Question: I am trying to create table in DynamoDB using CLI.
I am using below command:
'''
aws dynamodb create-table \ --table-name my_table \--attribute-definitions 'AttributeName=Username, AttributeType=S' 'AttributeName=Timestamp, AttributeType=S' \--key-schema 'AttributeName=Username, KeyType=HASH' 'AttributeName=Timestamp, KeyType=RANGE' \--provisioned-throughput 'ReadCapacityUnits=5, WriteCapacityUnits=5' \--stream-specification StreamEnabled=true,StreamViewType=NEW_AND_OLD_IMAGES \--region us-east-1
'''
On running above, I am getting below error:
'''
usage: aws [options] <command> <subcommand> [<subcommand> ...] [parameters]
To see help text, you can run:
aws help
aws <command> help
aws <command> <subcommand> help
aws: error: the following arguments are required: --attribute-definitions, --key-schema
'''
I am new to AWS, in my command I am declaring the attributes and key-schema, what is the error?
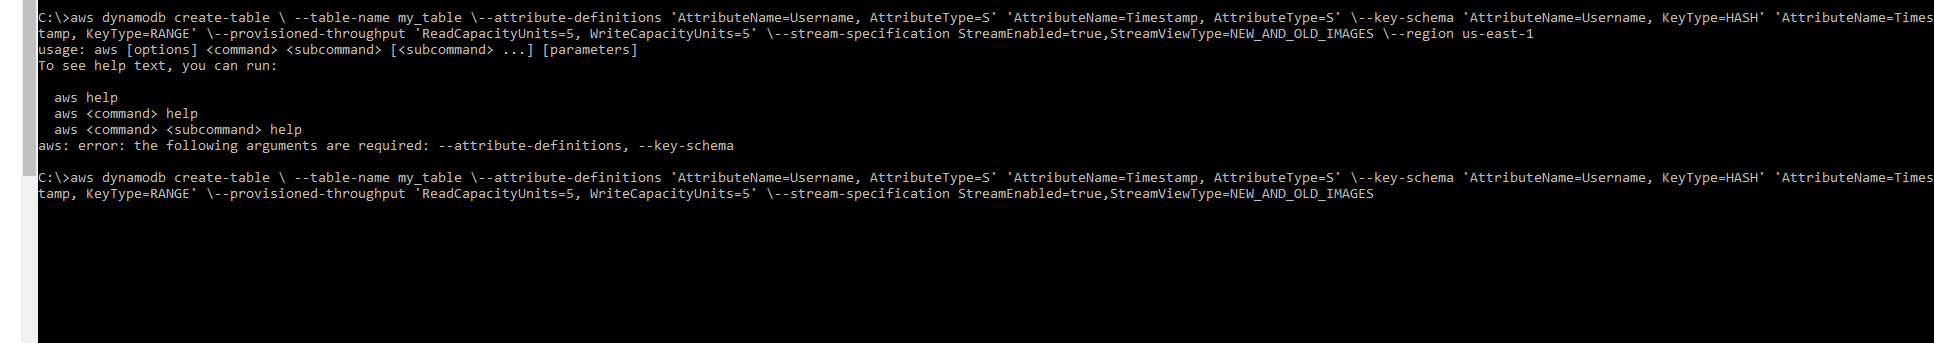
Answer: The backlashes on the command you typed are used for telling the cmd, when there is a line break, that the command continues on the next line.
Based on the screenshot and command you typed, you are trying to execute it in a single line.
As a solution you could remove the backslashes from your command or copy the original command (the one from the tutorial) as it is (including line breaks).
Without line breaks:
'''
aws dynamodb create-table --table-name my_table --attribute-definitions 'AttributeName=Username, AttributeType=S' 'AttributeName=Timestamp, AttributeType=S' --key-schema 'AttributeName=Username, KeyType=HASH' 'AttributeName=Timestamp, KeyType=RANGE' --provisioned-throughput 'ReadCapacityUnits=5, WriteCapacityUnits=5' --stream-specification StreamEnabled=true,StreamViewType=NEW_AND_OLD_IMAGES --region us-east-1
'''
With line breaks:
'''
aws dynamodb create-table --table-name my_table --attribute-definitions AttributeName=Username,AttributeType=S AttributeName=Timestamp,AttributeType=S --key-schema AttributeName=Username,KeyType=HASH AttributeName=Timestamp,KeyType=RANGE --provisioned-throughput ReadCapacityUnits=5,WriteCapacityUnits=5 --stream-specification StreamEnabled=true,StreamViewType=NEW_AND_OLD_IMAGES --region us-east-1
'''